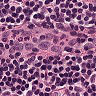
Metastatic tissue present: no